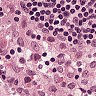
Metastatic tissue present: no